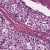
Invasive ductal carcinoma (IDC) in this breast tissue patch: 0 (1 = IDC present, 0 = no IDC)